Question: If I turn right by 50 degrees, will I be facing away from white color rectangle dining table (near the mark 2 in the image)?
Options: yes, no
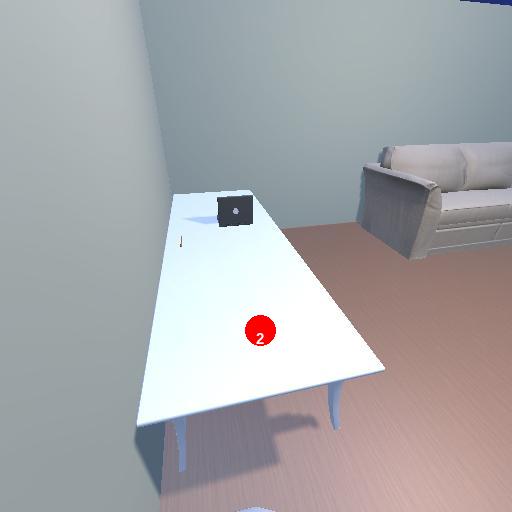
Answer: yes